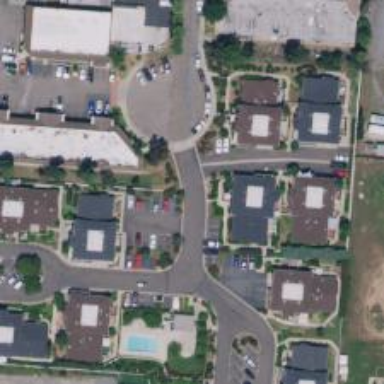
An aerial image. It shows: Living street.